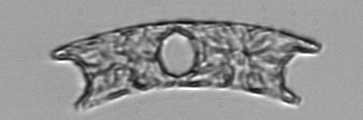
Label: Eucampia